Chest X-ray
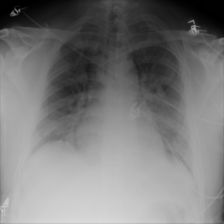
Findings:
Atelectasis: negative
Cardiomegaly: negative
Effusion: negative
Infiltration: positive
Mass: negative
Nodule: negative
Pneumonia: negative
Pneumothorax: negative
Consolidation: negative
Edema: negative
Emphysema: negative
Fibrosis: negative
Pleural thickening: negative
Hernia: negative